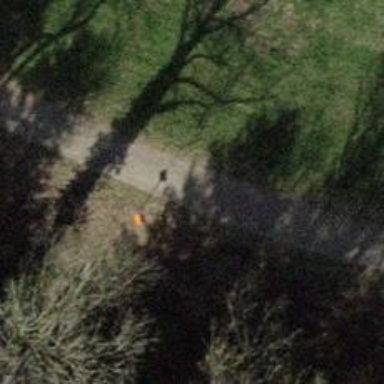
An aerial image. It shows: Aerial marker.